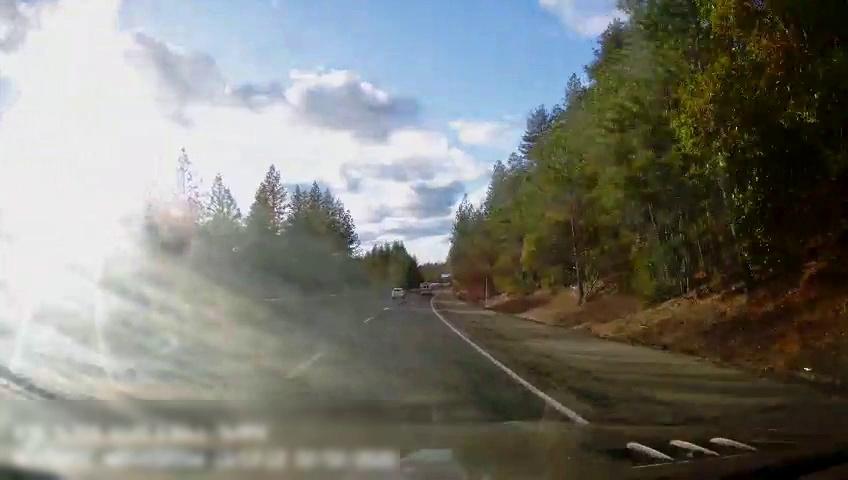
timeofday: Day
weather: Sunny
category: Drivable Space
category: Vehicles | Van
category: Vehicles | Car
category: Lanes | Current Lane
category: Lanes | Alternate Lane